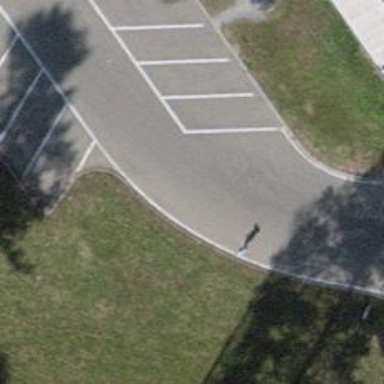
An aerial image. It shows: Unclassified road with parking aisle.